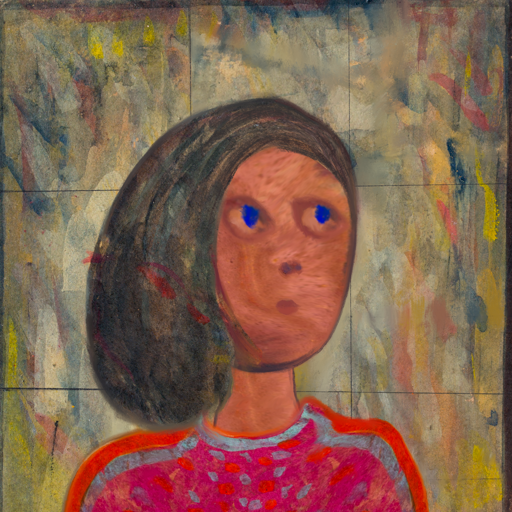
Background: GypsyMother, Head And Neck Side: Mother_And_Son_Mother, Face Side: Mother_And_Son_Mother, Bust: Sisters, Hair Side: Gypsy_Mother, Head Accessory: Blank, Second Necklace: Blank, Necklace: Blank, Baby: Blank